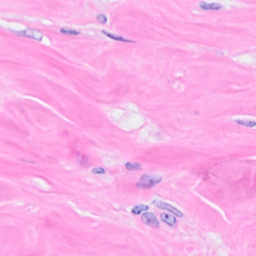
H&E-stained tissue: Breast